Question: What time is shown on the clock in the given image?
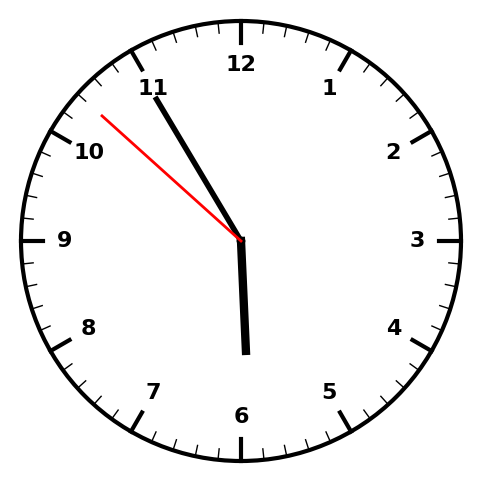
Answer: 05:54:52